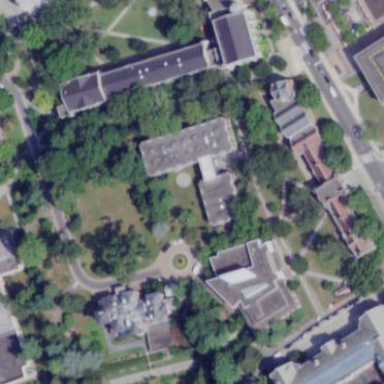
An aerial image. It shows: University building.